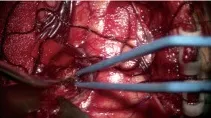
The surgical images show a blood clot and a distorted vascular mass in the insular cortex (E, F).
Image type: medical_photograph (other_medical_photograph)